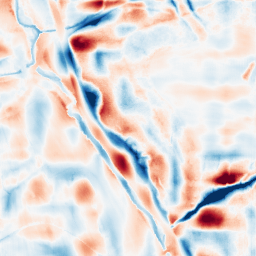
Category: wavelet
Decomposition family: wavelet_dwt
Decomposition parameters: wavelet: sym4
level: 5
Upsampling method: fft_zeropad
Upsampling parameters: scale: 2
Upsampling scale: 2